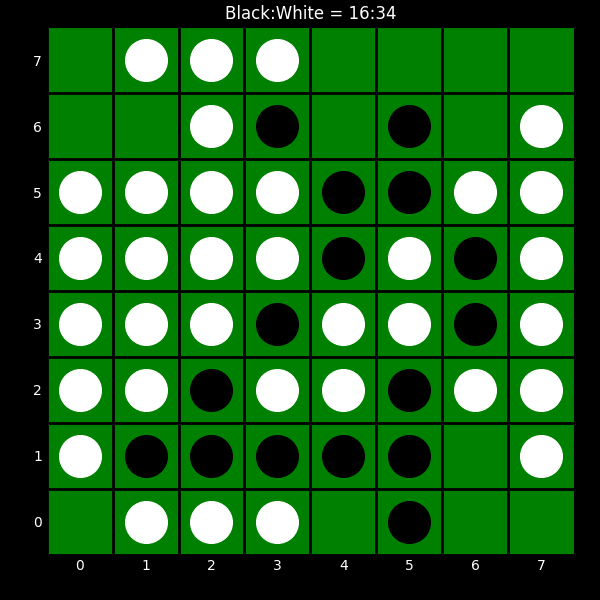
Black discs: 16
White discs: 34